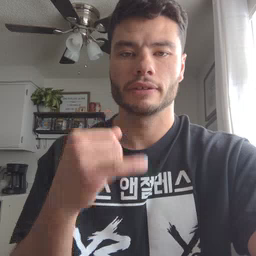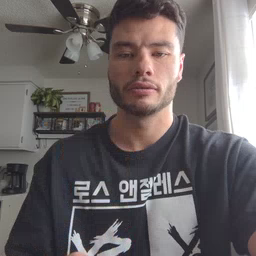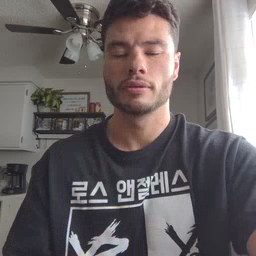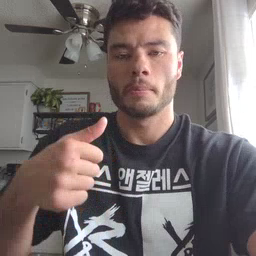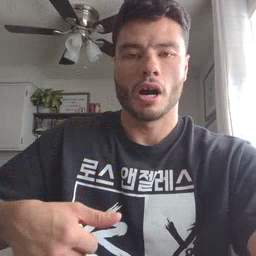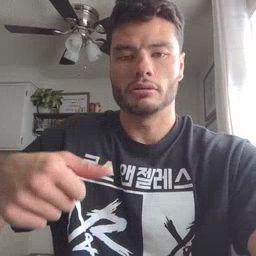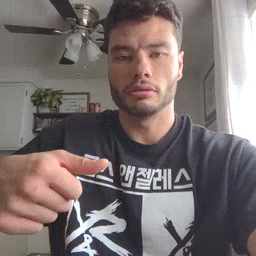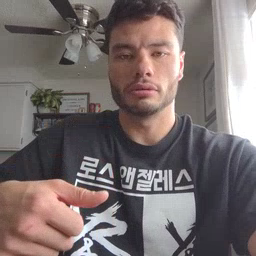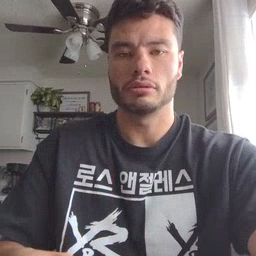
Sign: puzzle